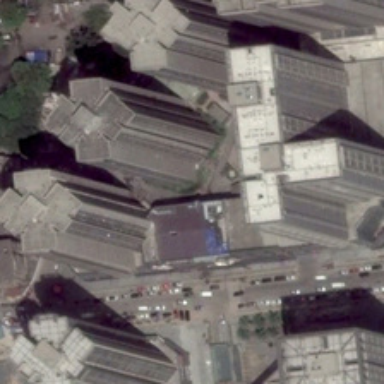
Seven tall buildings with some dark green plants besides .